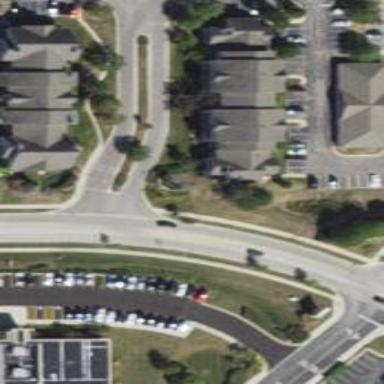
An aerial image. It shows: Residential road with separate asphalt sidewalk.